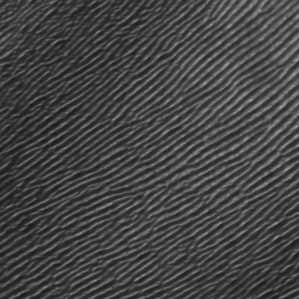
Label: frost